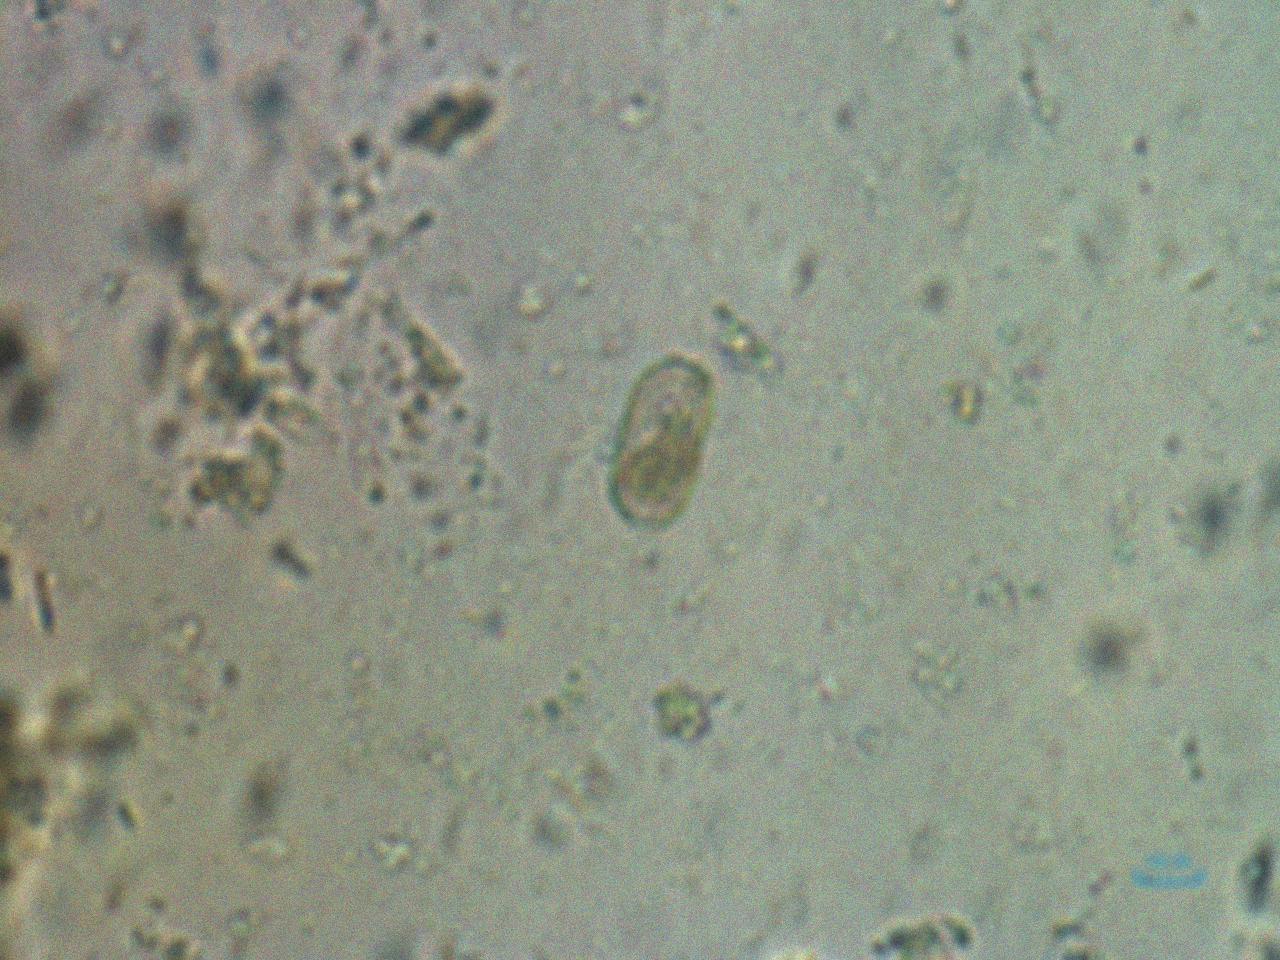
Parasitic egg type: Capillaria philippinensis